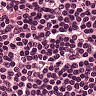
Metastatic tissue present: no